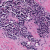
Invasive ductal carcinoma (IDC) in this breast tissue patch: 0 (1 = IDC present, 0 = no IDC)